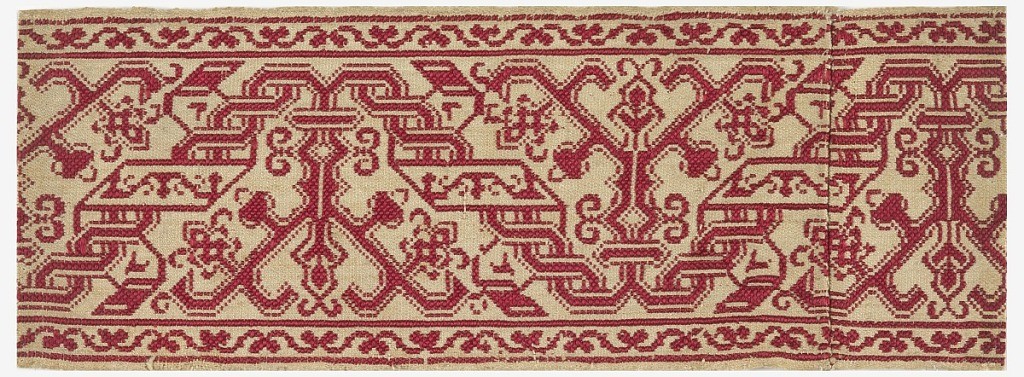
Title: Trimming
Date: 16th century
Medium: silk
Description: Trimming fragment in a design of conventionalized flowers with interlacing stems. In red on a white ground. Originally part of the sample book 1909-2-1/232.